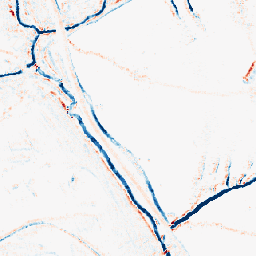
Category: morphological
Decomposition family: morphological_ellipse
Decomposition parameters: operation: average
width: 5
height: 5
Upsampling method: area
Upsampling parameters: scale: 4
Upsampling scale: 4